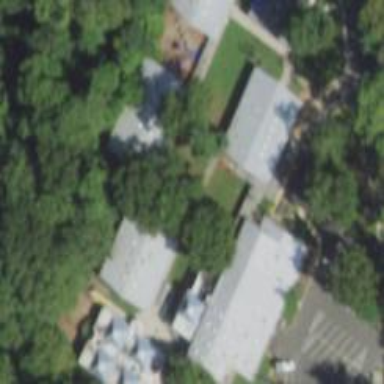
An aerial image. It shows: Kindergarten.